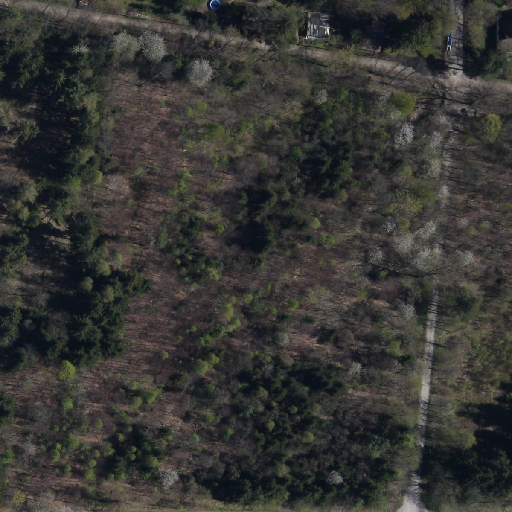
Referring expression: road